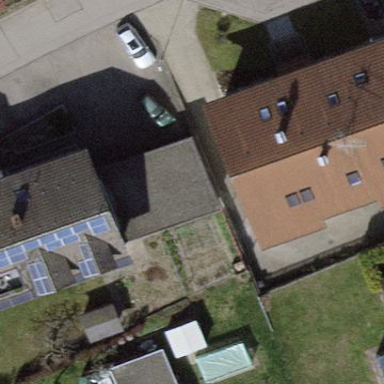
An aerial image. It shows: Garage building.